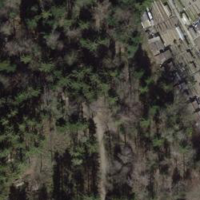
EUNIS habitat code: 53
Species observed at this site:
Galeopsis tetrahit
Impatiens parviflora